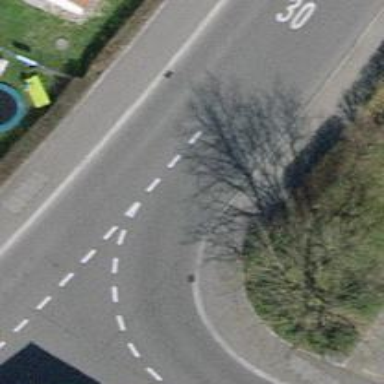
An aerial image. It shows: Uncontrolled road crossing.